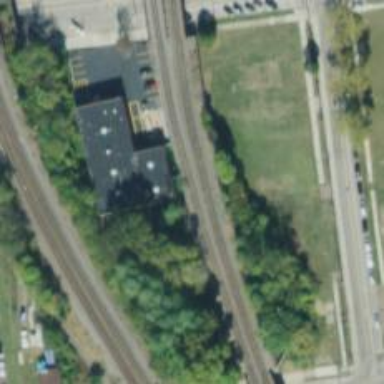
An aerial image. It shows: Railway tracks on embankment.